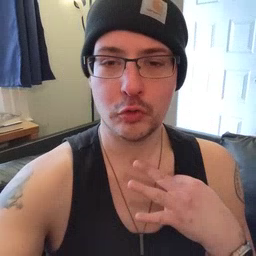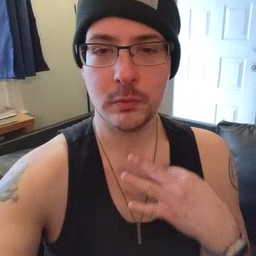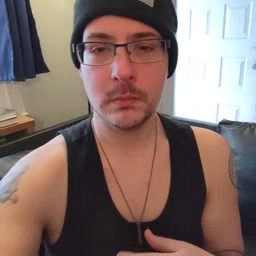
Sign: shirt